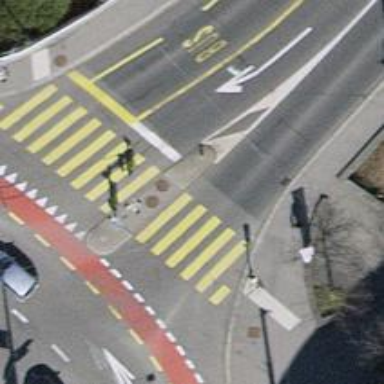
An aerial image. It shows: Road crossing with traffic signals and central island.